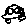
Label: car